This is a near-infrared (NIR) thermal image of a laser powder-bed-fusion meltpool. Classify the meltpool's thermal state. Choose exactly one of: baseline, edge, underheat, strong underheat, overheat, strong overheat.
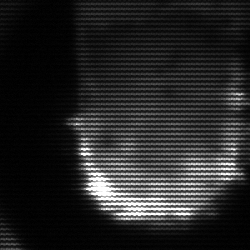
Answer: baseline